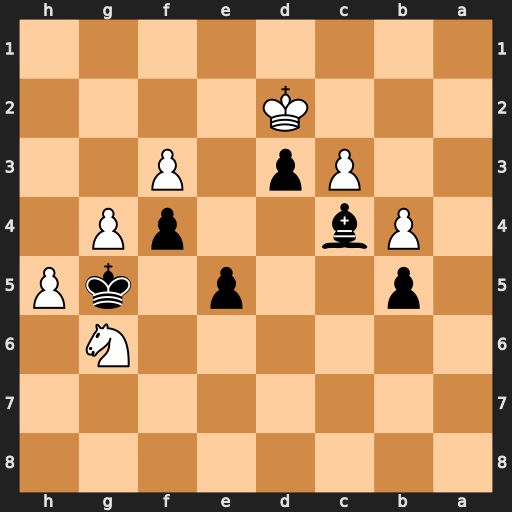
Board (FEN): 8/8/6N1/1p2p1kP/1Pb2pP1/2Pp1P2/3K4/8
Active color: b
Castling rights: -
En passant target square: -
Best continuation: e4 fxe4 f3 Ne5 f2 Nf3+ Kxg4 Nh2+ Kxh5